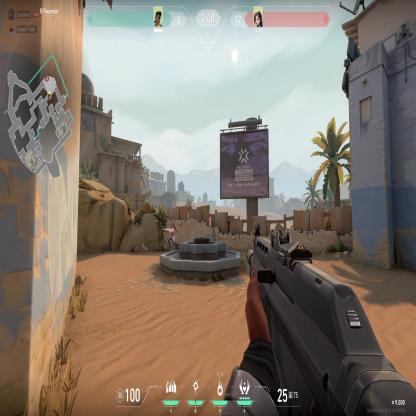
Label: enemy